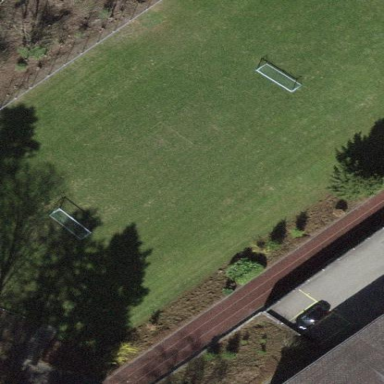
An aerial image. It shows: Soccer pitch for outdoor sports and leisure activities.